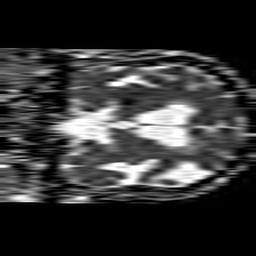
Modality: ADC
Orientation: coronal
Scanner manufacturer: philips
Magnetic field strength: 1.5 T
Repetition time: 4.6 s
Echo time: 0.08517 s